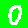
Digit: 0